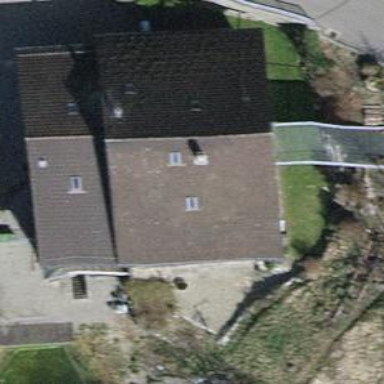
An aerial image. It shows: Building with tiled roof.